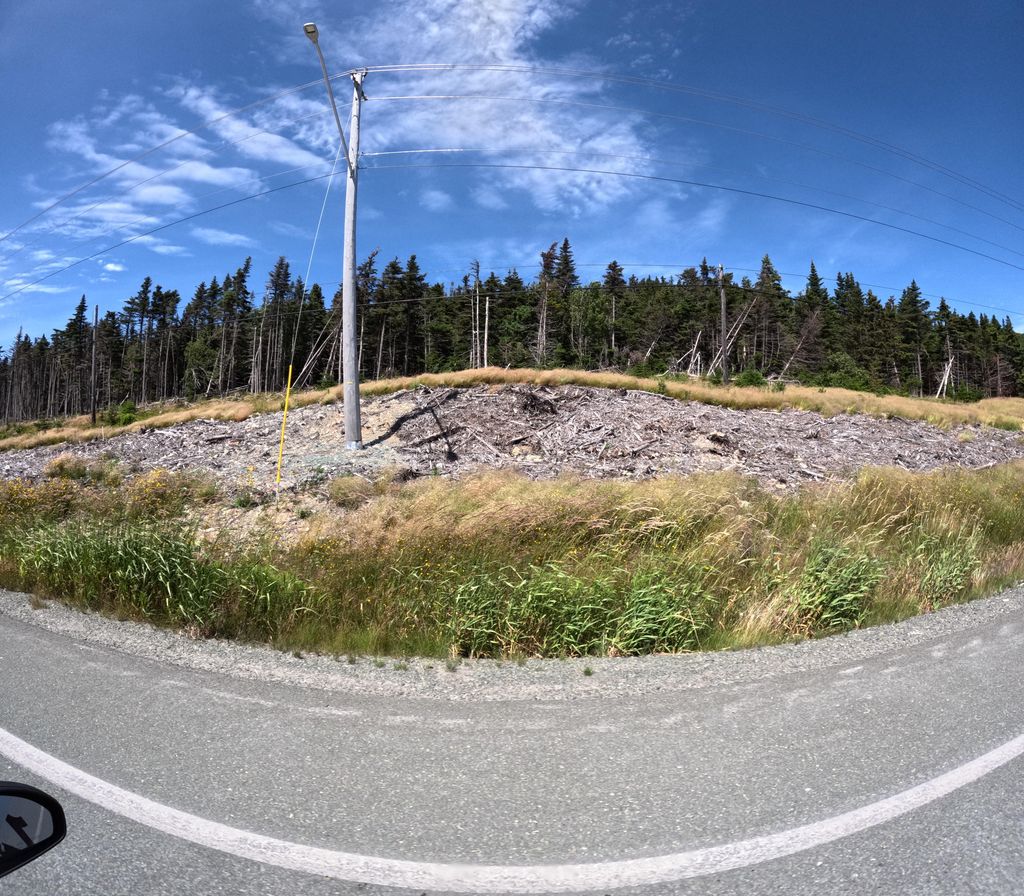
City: st_johns